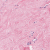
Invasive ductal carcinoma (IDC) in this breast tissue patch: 0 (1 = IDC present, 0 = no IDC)